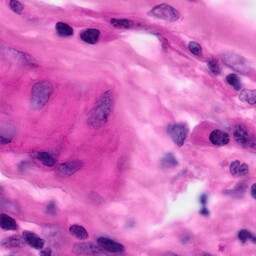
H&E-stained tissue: Pancreatic